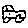
Label: car